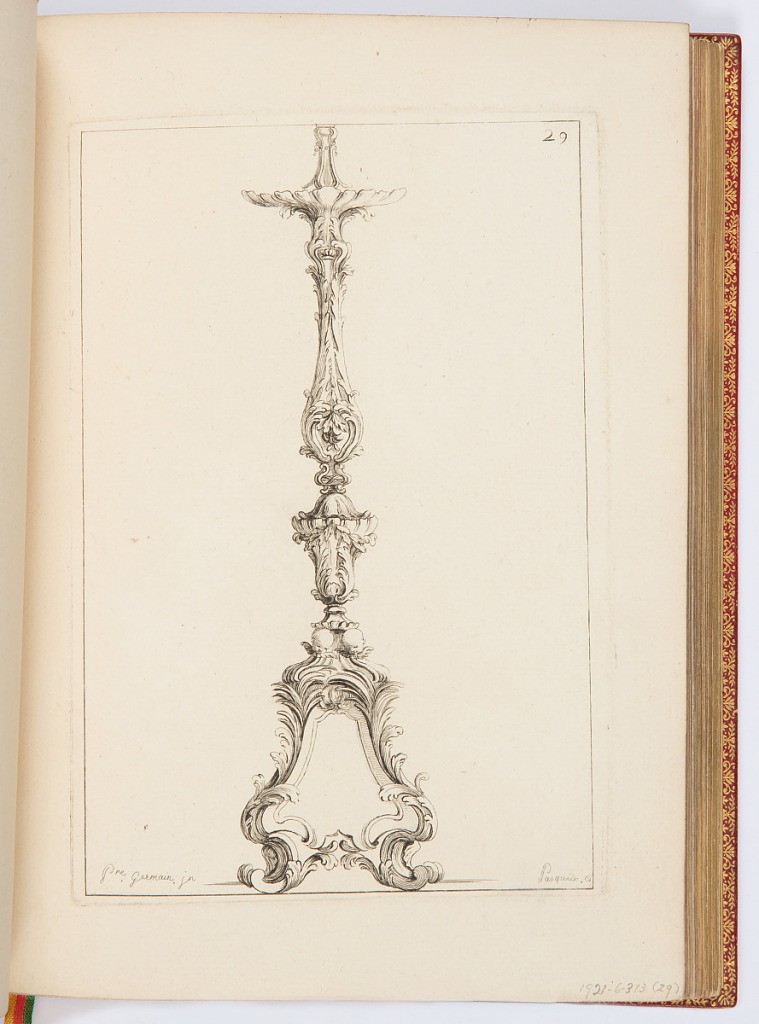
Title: Chandelier d'autel
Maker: Pierre Germain, French, 1703 - 1783
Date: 1748
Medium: Etching on laid paper
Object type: Print
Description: Design for a candlestick for an altar decorated with ornament motifs including rinceaux, cherub heads, and scrolls. The plate is signed and numbered.